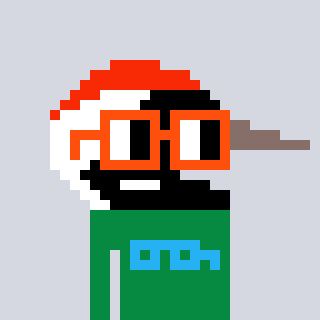
a pixel art character with square orange glasses, a crane-shaped head and a green-colored body on a cool background